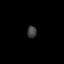
Tissue: skin
Cell type: Epithelial cells
Senescence score: 0.2524
Nuclear area (px): 112
Mean DAPI intensity: 62.83